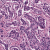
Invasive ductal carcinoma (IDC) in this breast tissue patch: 1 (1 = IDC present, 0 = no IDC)